Question: I'm using Mediaelement.js to play some video and using javascript to get autoplay working. It works perfectly in Chrome, and IE10, but when it comes to Firefox and IE8 I have a problem with the flash fallback. The following works in Chrome:
'''
jQuery('video,audio').mediaelementplayer();
if(autoPlay == "true") {
player = new MediaElementPlayer("#"+currentPage+" video,audio");
player.play();
}
'''
IE8 returns the following:

And firefox returns no errors, but if I add an 'alert(alert("hallo");)' in front of 'player.play()', it plays when I dismiss the alert-box.
I can't add fiddle, because of heavy use of XML.
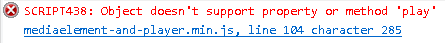
Answer: Yeah sorry, solved it a half year later:
As mentioned, the play event must be invoked in the success function
'''
jQuery("video,audio").mediaelementplayer();
if(autoPlay == "1") {
media = jQuery("#"+currentPage+" video,audio")[0];
new MediaElement(media, {success: function(media) {
media.play();
}});
}
'''